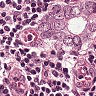
Metastatic tissue present: yes